Interaction volume radius: 5 \u00c5
Interaction volume height: 10 \u00c5
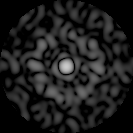
Disorder parameter: 0.8539